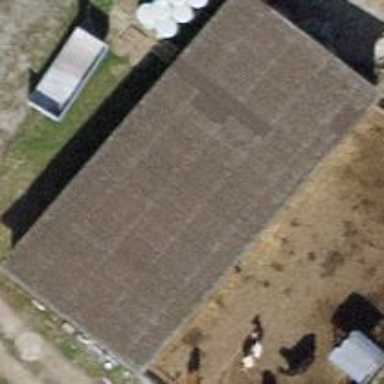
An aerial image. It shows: Cowshed building.